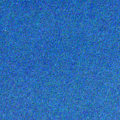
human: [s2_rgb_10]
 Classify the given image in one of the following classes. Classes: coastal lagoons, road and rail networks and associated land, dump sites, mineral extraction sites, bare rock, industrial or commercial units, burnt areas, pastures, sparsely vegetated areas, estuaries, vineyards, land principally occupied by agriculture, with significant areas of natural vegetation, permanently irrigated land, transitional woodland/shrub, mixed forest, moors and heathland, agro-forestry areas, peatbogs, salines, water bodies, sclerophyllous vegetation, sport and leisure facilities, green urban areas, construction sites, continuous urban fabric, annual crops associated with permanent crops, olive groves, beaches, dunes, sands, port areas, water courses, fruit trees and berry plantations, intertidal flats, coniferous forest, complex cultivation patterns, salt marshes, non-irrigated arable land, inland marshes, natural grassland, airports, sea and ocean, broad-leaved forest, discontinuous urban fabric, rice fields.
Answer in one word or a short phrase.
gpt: sea and ocean